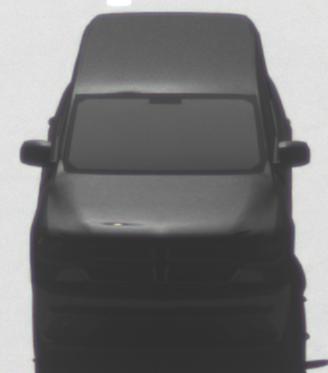
Make: Dodge
Model: Durango
Detailed model: Gen. 3
Model produced from: 2010
Doors: 5
Color: black
Road condition: dry road
Daytime: midday
Contrast: high contrast